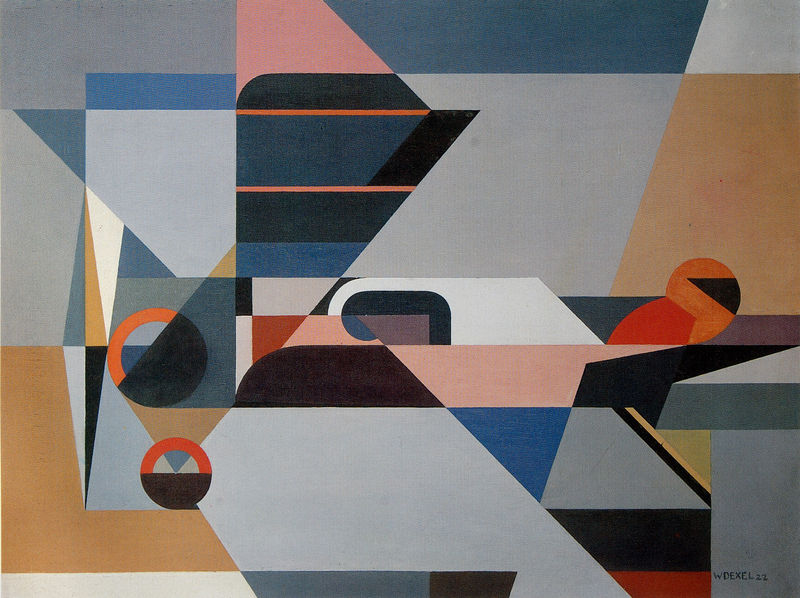
Titel: Flugzeug
Künstler: Walter Dexel
Standort: München
Institution: Bayerische Staatsgemäldesammlungen
Schlagwörter: blau, mann, kubismus, abend, bar, bunt, grau, hell, orange, raum, schwarz, türkis, weiss, rot, signatur, öl, rosa, rund, moderne, abstrakt, farben, fläche, flächen, modern, farbe, formen, tag, linien, form, initialen, buchstaben, kreise, helm, halbkreis, ecken, visier, dreiecke, geometrie, konstruktivismus, dexel